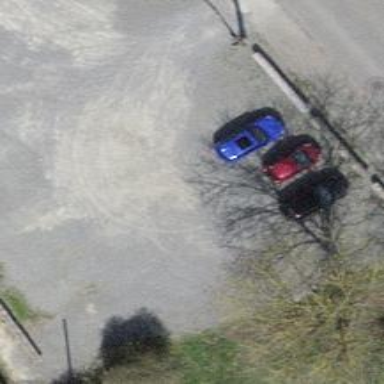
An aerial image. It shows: Parking aisle with fine gravel surface.